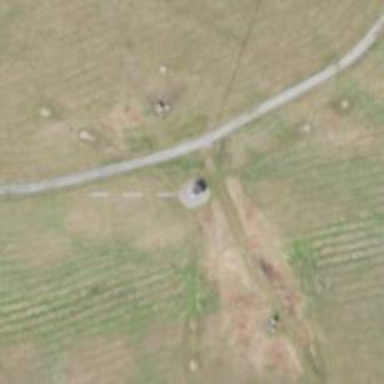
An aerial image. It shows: Communication mast tower.